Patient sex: M
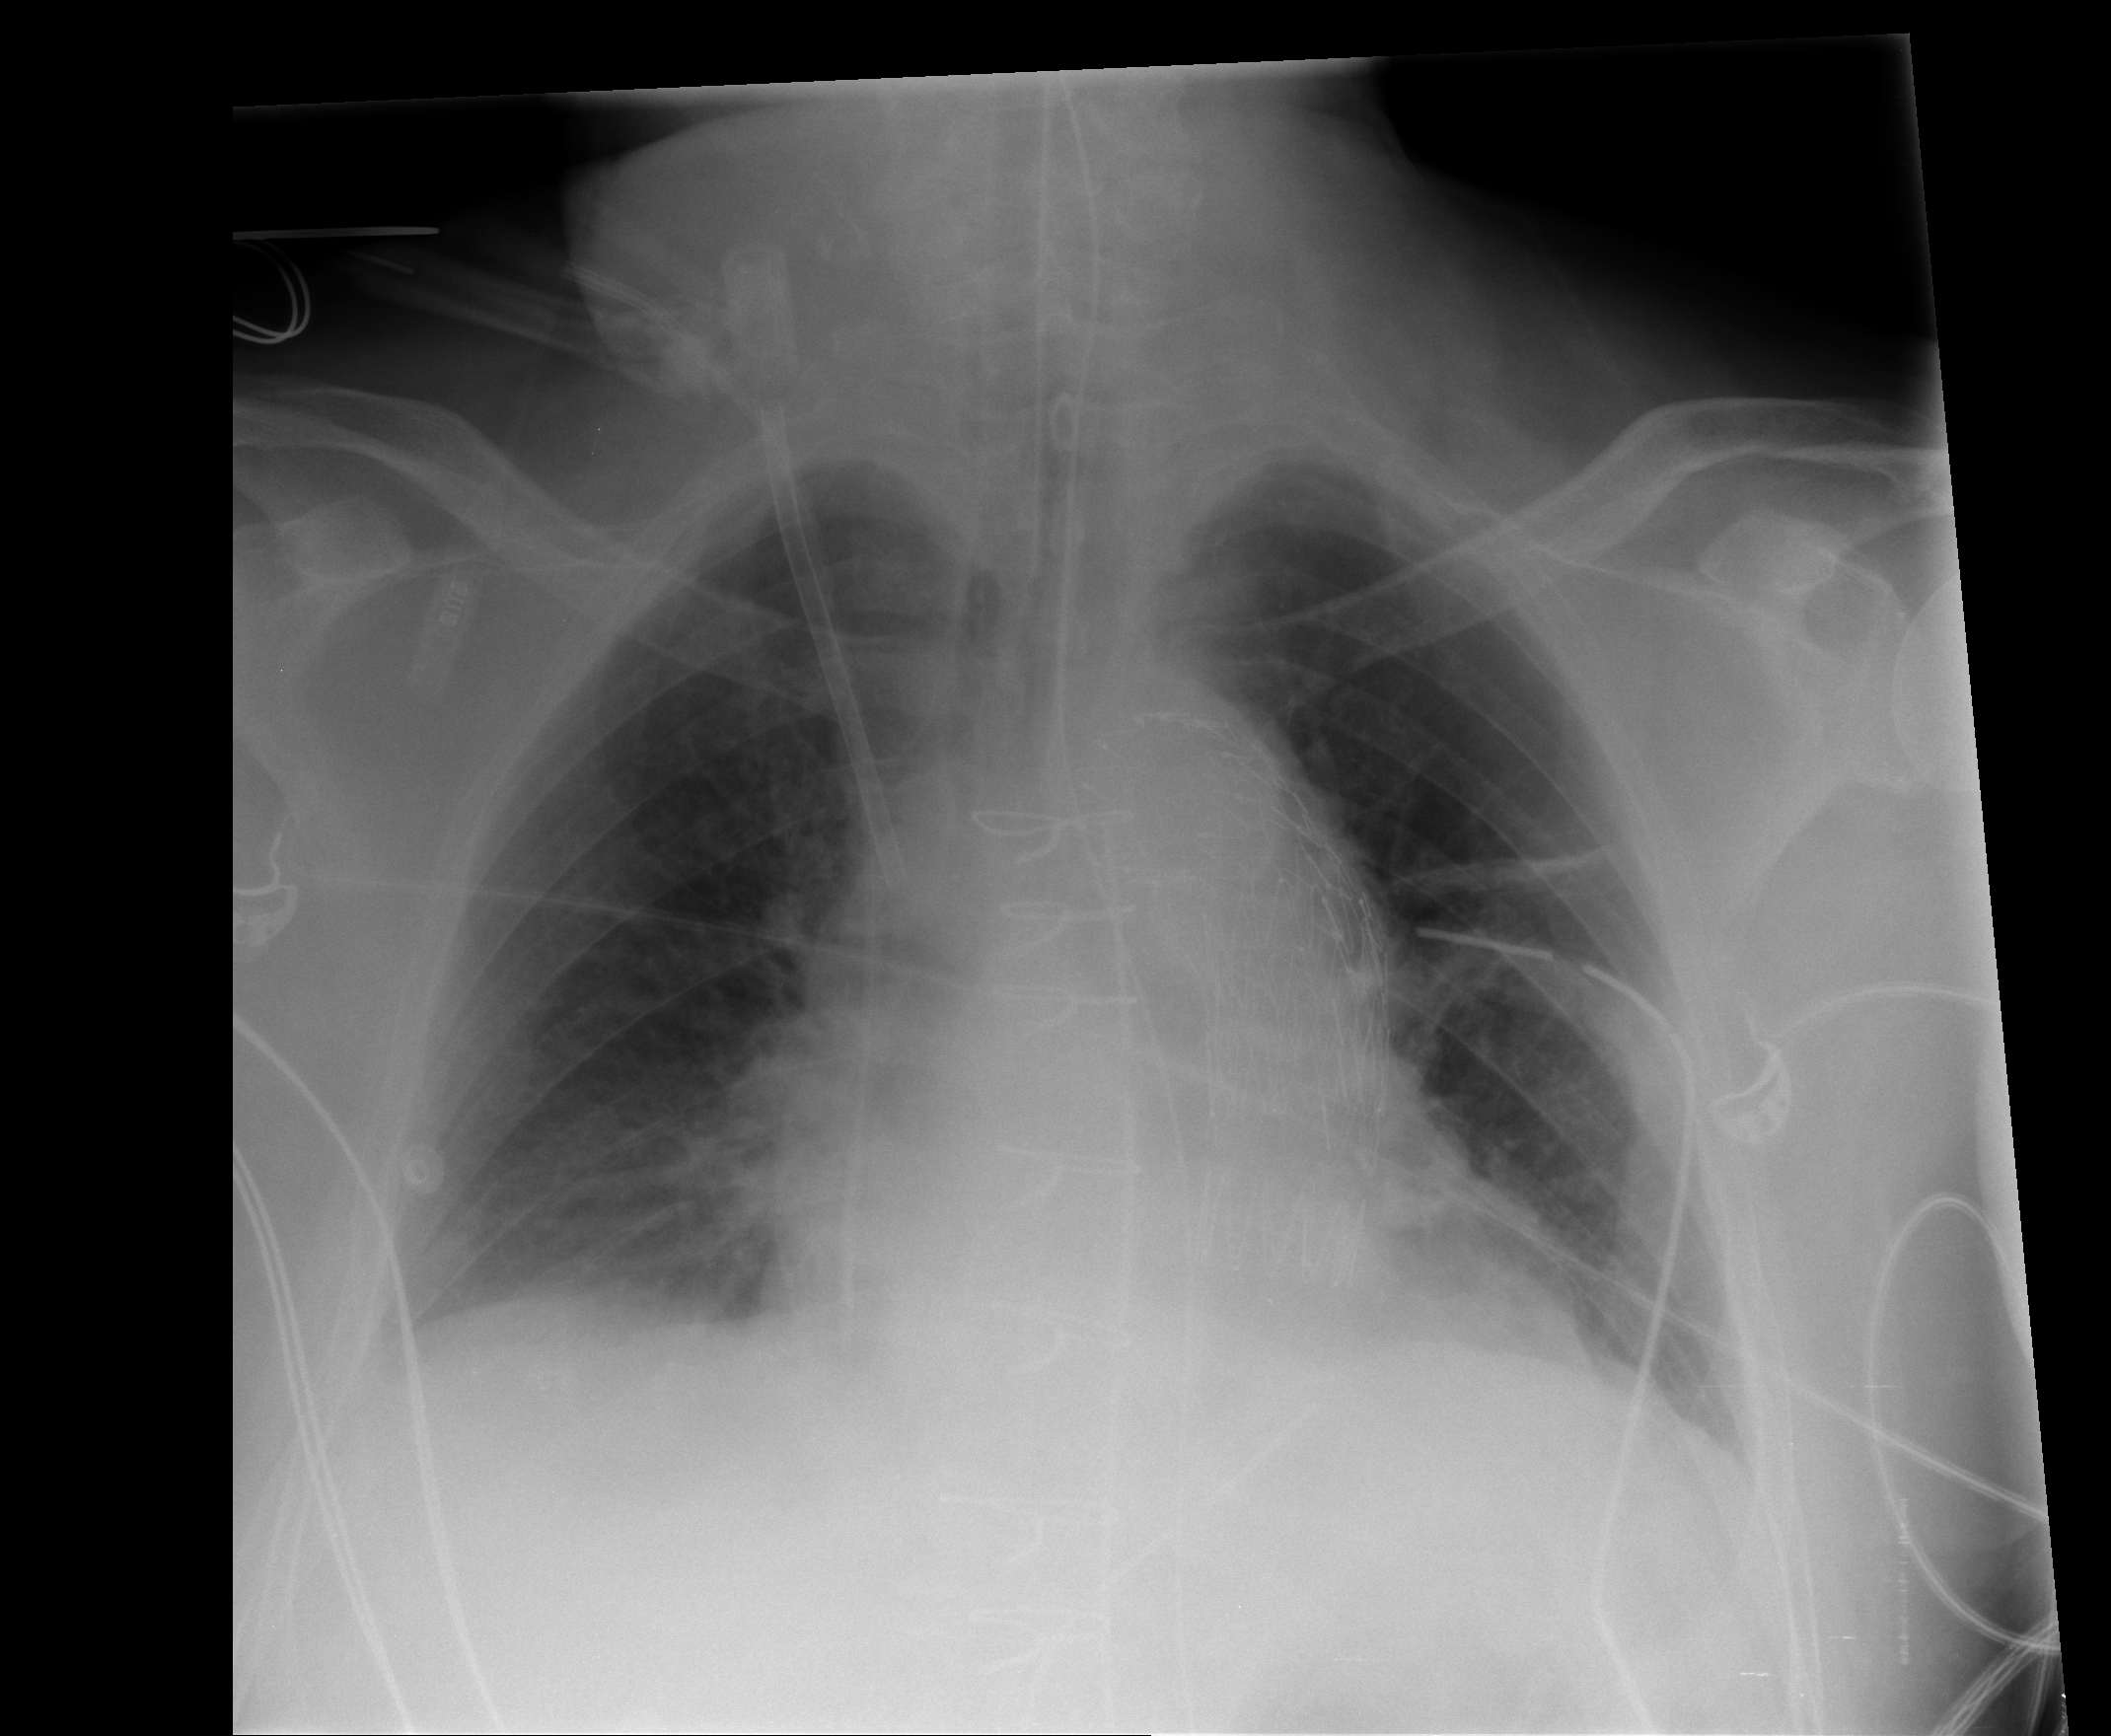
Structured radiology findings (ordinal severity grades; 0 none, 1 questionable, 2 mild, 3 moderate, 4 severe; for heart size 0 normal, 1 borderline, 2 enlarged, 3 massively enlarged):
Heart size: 0
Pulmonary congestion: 2
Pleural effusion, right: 2
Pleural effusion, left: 0
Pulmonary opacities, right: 0
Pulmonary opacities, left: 0
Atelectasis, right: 2
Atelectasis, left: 2